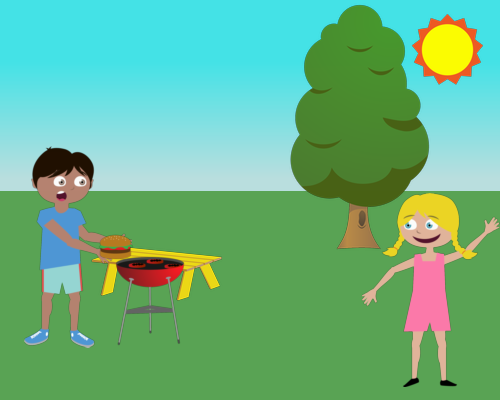
top right corner small sun no cuts right side small bushy tree way up leave room on the right side right side smile girl big size facing left one arm up left side big size boy facing right arms out holding hamburger o mouth hair touching horizon between tree and boy is a small picnic table left corner up below table but covering table is a big grill close to the boy